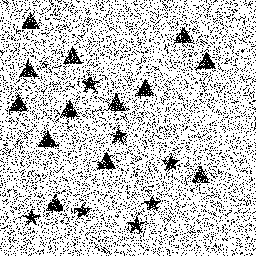
Squares: 0
Triangles: 13
Stars: 7
Total shapes: 20